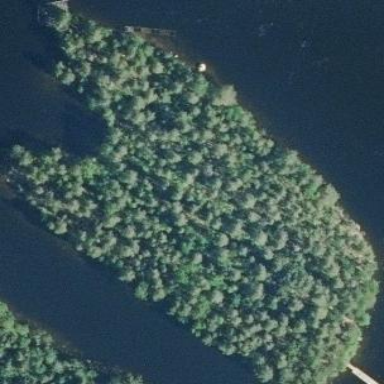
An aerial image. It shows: Islet.